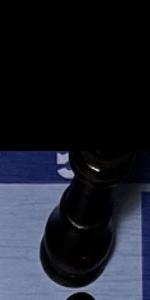
Label: King_Black